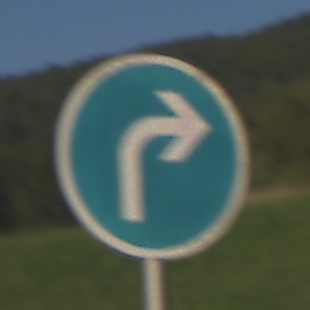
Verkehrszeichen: VorgeschriebeneFahrtrichtungRechts
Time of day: MorningAfternoon
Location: Outdoor (Nature)
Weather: PartlyCloudy
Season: NotSpecified
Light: Natural